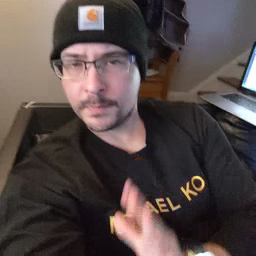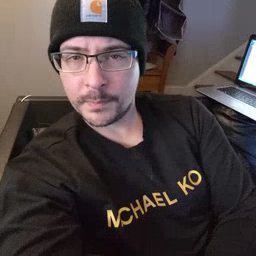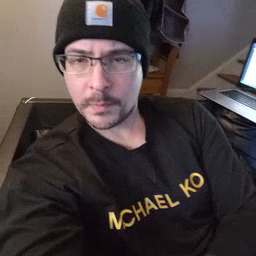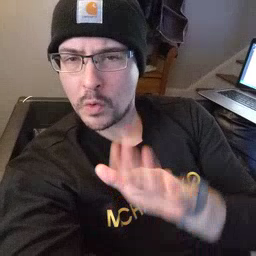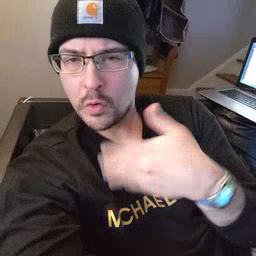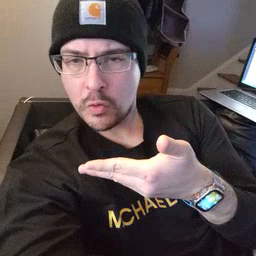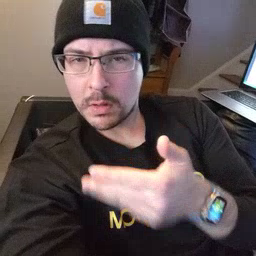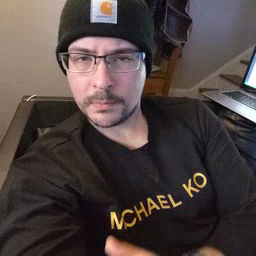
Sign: all